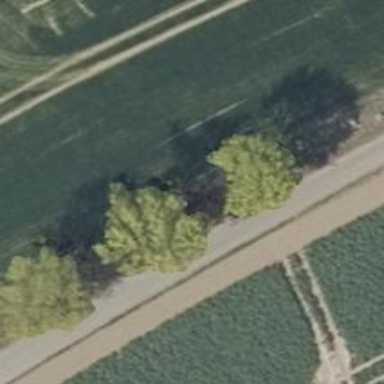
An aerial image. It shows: Deciduous broadleaved tree.